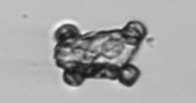
Label: Delphineis